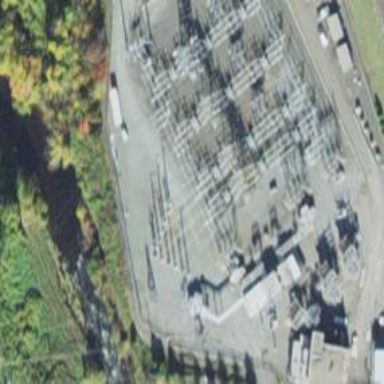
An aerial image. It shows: Switch used for power control.